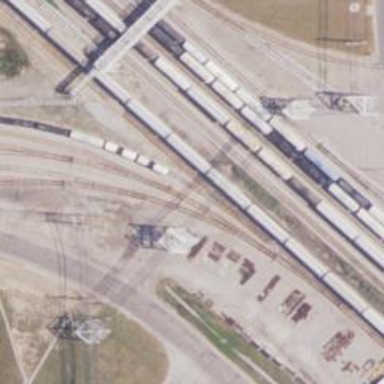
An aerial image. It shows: Railway spur service.